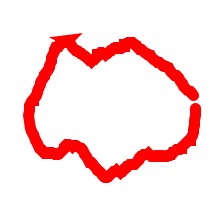
Shape: circle